Question: I have a small form to add an item, and a collection view that lists all items. However, I am not seeing, where/how to call render for a new item:
Form view:
Collection View:
I would expect the output in the console to show a new item. However, I see:

How do I render the new item on the collection? (or show that renderOne is triggered?)
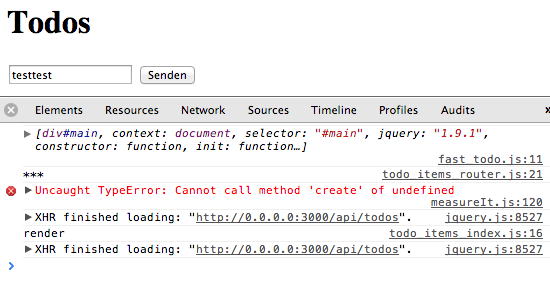
Answer: Your 'AddTodoItem' and your 'TodoItemsIndex' need to share the exact same instance of the collection. This is the design of backbone. So your router should create a single instance of the collection and pass it in the options object to the constructors of both views. Then events will flow properly and the views will stay in sync. And to address your comment, don't pass the collection from one view to another, the wiring up of separate views should be handled via shared models/collections and code in the router level.
You can also have a global namespace for your application and a single shared collection there as is done <URL>, but I personally prefer independent modules to everything relying on shared globals.
Another approach to consider would be the <URL>, although I think shared collections are much simpler and entirely sufficient in your case.